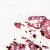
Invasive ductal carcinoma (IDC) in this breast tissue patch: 0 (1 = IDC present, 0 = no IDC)